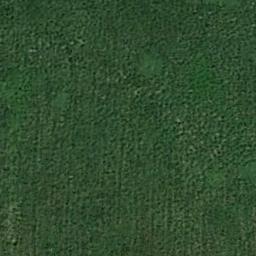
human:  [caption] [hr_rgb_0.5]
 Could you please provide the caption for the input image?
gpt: The meadow is dense but uneven .

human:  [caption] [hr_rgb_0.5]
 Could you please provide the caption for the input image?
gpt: The entire image is dominated by grass .

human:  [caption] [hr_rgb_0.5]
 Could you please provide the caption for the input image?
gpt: A large lush green meadow covered with green grass .

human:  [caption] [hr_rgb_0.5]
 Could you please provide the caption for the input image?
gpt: This meadow has evenly distributed dense grasses .

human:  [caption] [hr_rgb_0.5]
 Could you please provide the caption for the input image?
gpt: A dense meadow with many green grass .